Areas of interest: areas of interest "Sport and cultural"
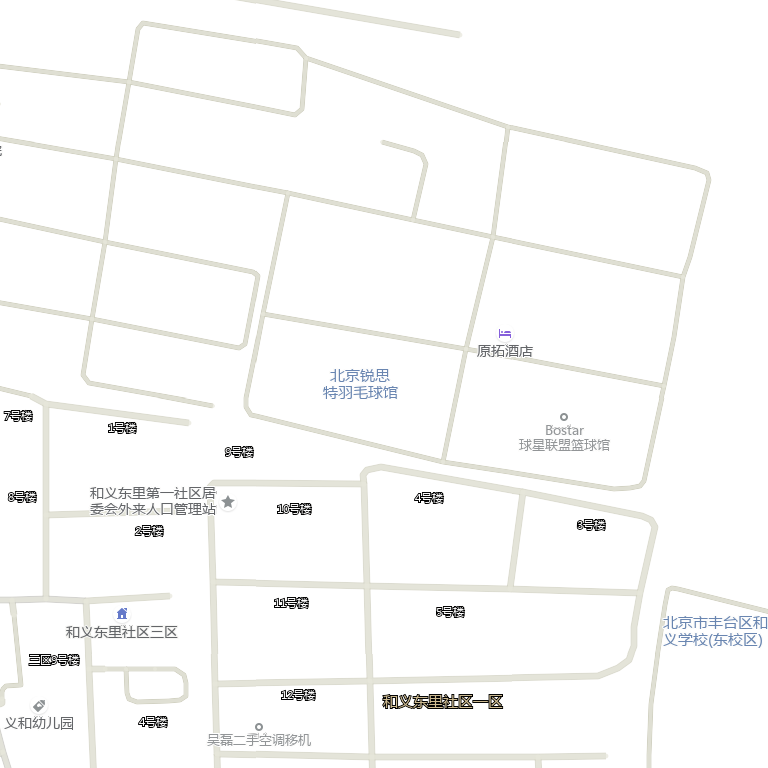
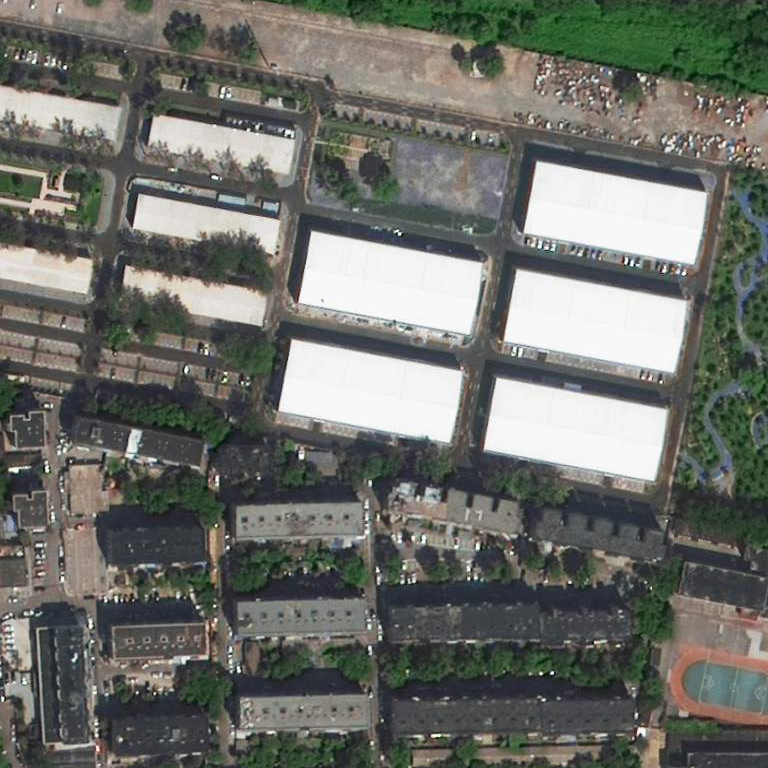